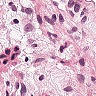
Metastatic tissue present: yes